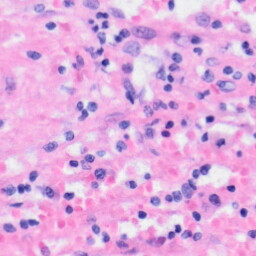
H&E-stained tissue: Liver